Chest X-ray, PA view. Patient: 46 years old, sex F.
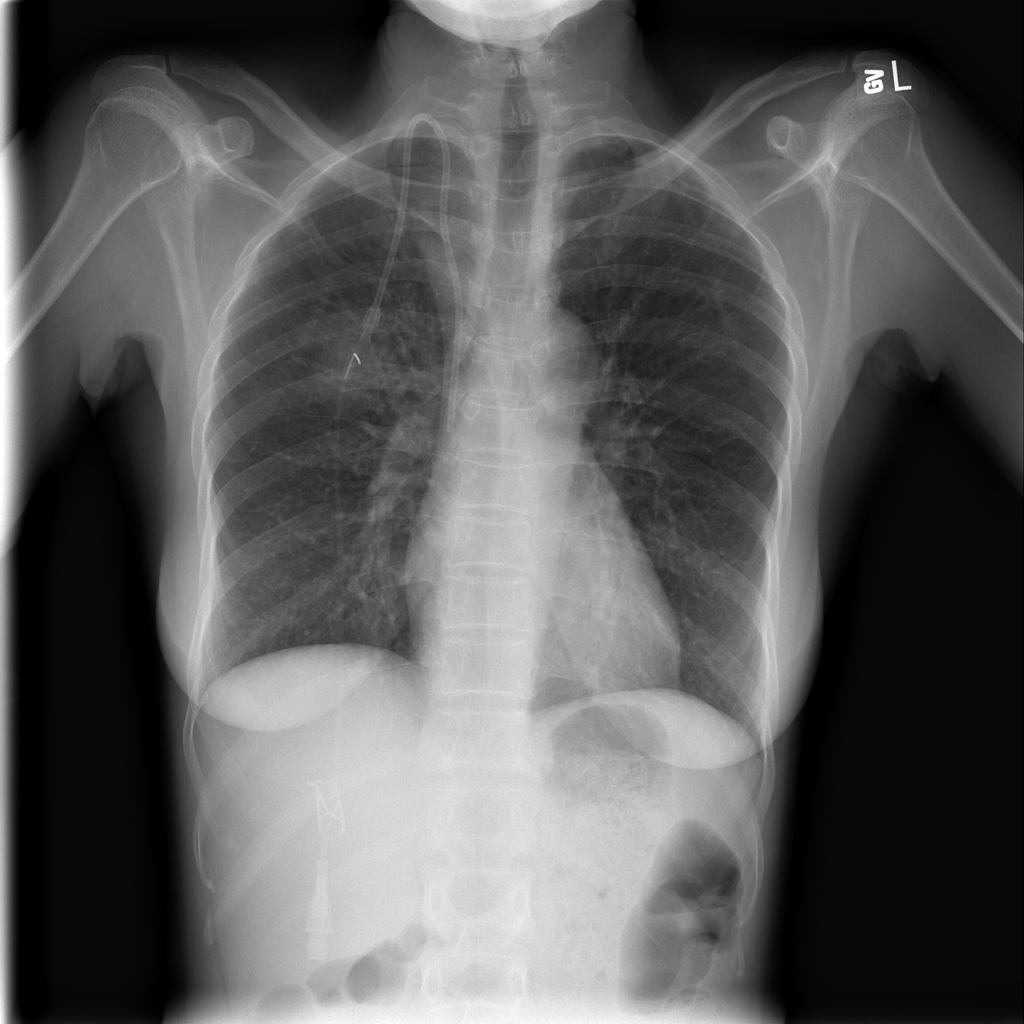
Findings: No Finding